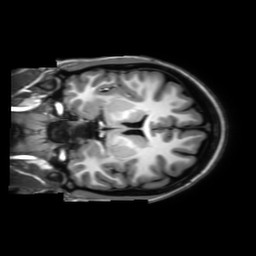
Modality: T1w
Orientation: coronal
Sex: female
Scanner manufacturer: philips
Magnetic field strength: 3 T
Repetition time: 0.8 s
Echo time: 0.03 s